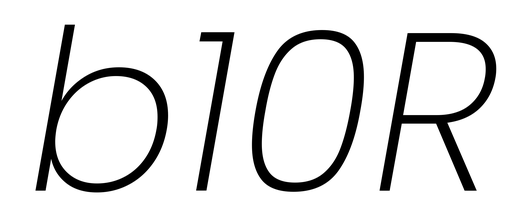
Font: Poppins-ExtraLightItalic